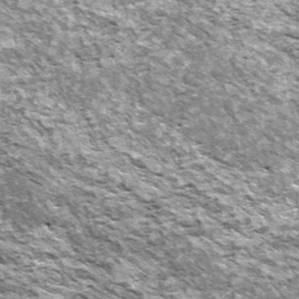
Label: frost